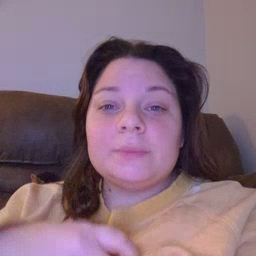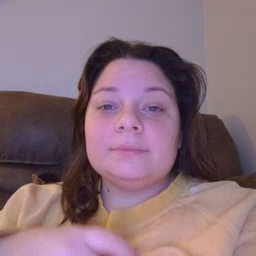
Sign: moon